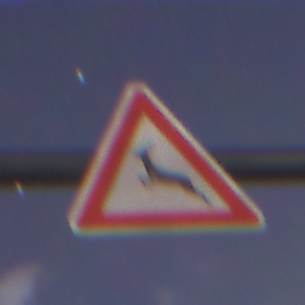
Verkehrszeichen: WildwechselRechts
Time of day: Night
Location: Outdoor (Suburban)
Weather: PartlyCloudy
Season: NotSpecified
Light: Artificial